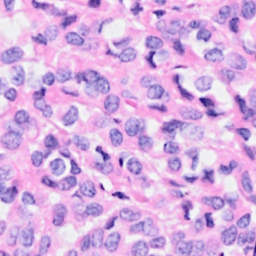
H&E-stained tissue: Breast